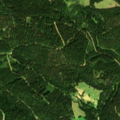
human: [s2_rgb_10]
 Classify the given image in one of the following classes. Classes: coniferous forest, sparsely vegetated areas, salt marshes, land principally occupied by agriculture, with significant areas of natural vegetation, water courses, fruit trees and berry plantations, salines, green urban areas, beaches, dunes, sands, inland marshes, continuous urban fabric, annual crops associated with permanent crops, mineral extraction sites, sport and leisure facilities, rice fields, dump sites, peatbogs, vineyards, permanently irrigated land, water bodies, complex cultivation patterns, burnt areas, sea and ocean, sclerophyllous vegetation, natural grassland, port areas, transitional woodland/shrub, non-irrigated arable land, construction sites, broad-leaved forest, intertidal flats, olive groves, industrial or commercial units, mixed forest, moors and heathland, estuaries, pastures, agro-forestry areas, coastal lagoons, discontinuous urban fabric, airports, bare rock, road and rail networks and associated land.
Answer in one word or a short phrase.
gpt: coniferous forest